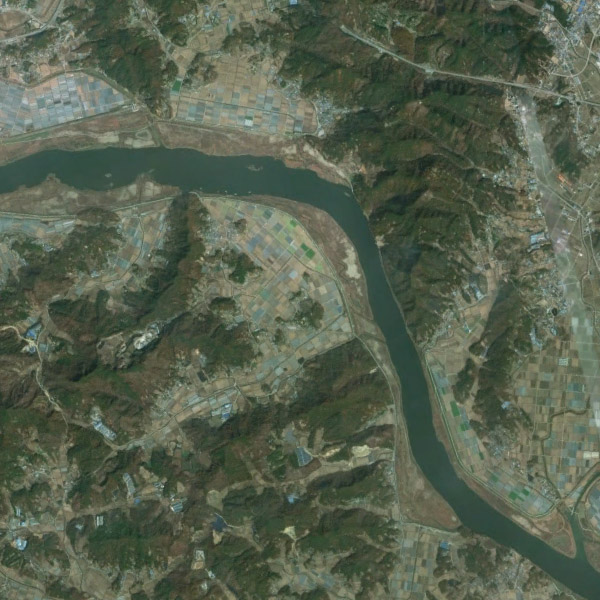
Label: River